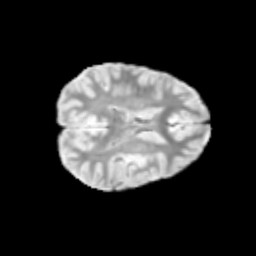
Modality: T2w
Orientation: axial
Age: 10
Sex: female
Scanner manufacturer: siemens
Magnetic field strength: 3 T
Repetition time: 3.8 s
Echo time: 0.07 s